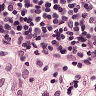
Metastatic tissue present: no